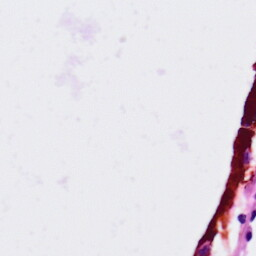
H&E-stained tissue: Lung